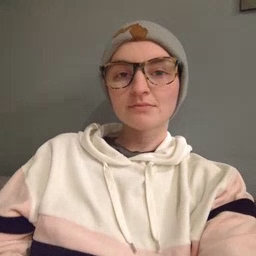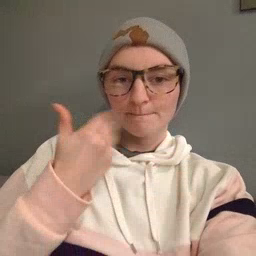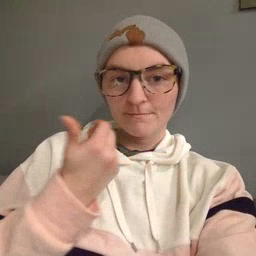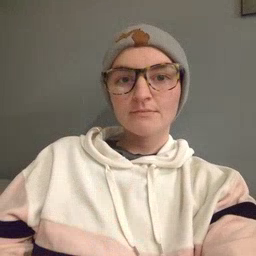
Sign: napkin